Interaction volume radius: 5 \u00c5
Interaction volume height: 40 \u00c5
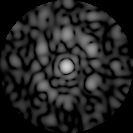
Disorder parameter: 0.5925